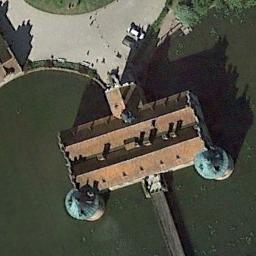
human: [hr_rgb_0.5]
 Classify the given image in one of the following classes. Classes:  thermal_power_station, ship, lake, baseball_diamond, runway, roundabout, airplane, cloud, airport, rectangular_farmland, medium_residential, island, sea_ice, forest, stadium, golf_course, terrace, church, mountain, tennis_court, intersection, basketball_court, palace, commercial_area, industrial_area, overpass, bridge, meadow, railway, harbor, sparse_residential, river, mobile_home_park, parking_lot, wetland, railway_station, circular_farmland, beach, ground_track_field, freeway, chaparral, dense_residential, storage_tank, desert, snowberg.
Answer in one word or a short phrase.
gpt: palace